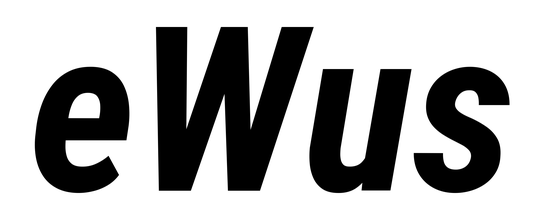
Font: Roboto-Italic_Condensed_Bold_Italic